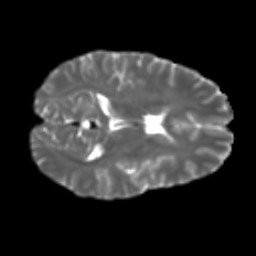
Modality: T2w
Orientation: axial
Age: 30
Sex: male
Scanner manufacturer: ge
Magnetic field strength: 3 T
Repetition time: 7.8 s
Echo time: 0.0609 s